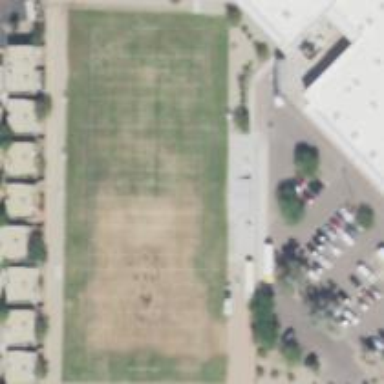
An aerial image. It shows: American football pitch for leisure and sport activities.